Aerial crown-view tile of a tropical tree (Barro Colorado Island, Panama), acquired 20250915:
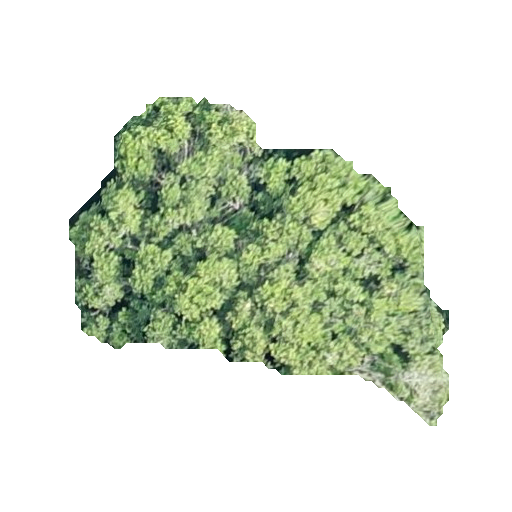
Species: Poulsenia armata
GBIF accepted scientific name: Poulsenia armata
Crown area: 111.143 m²